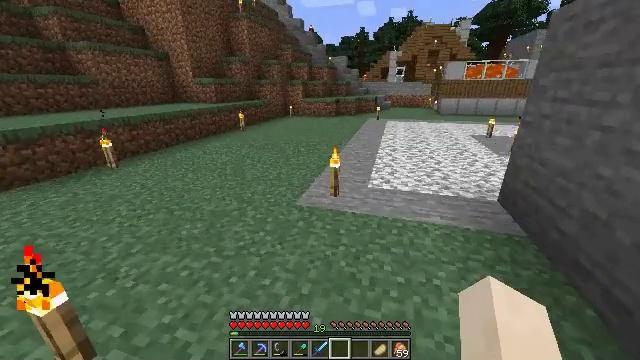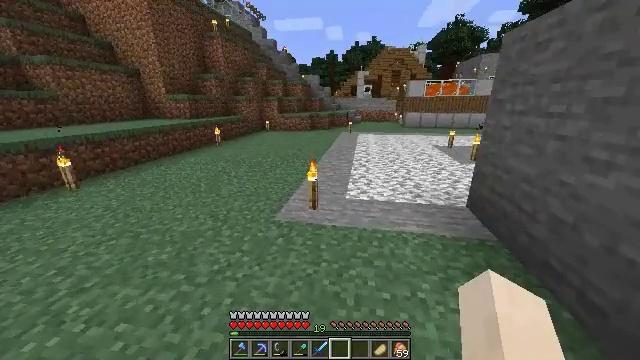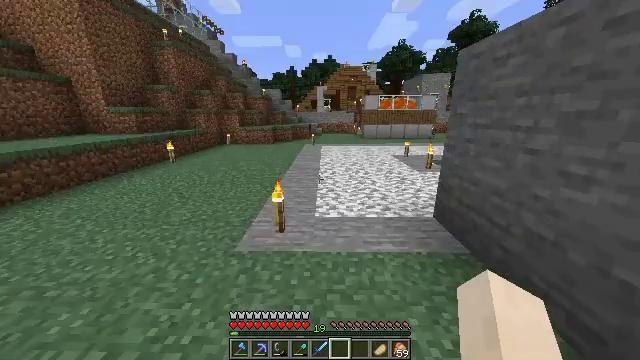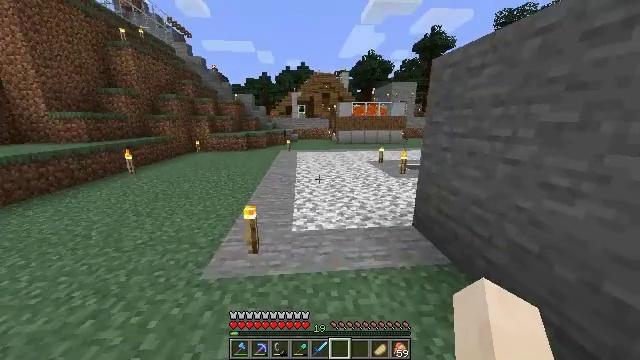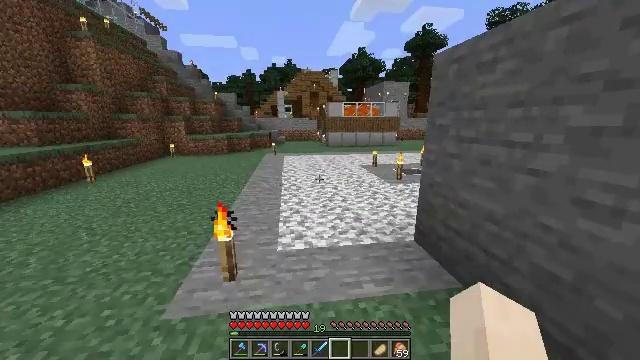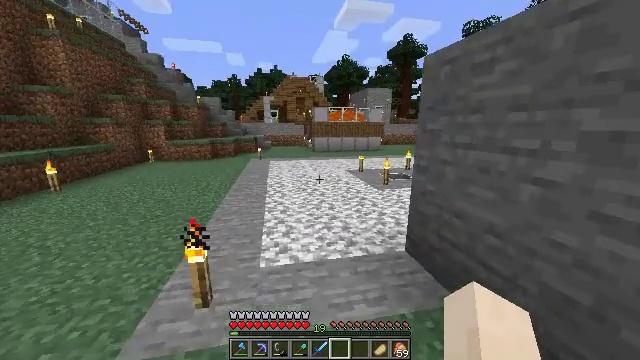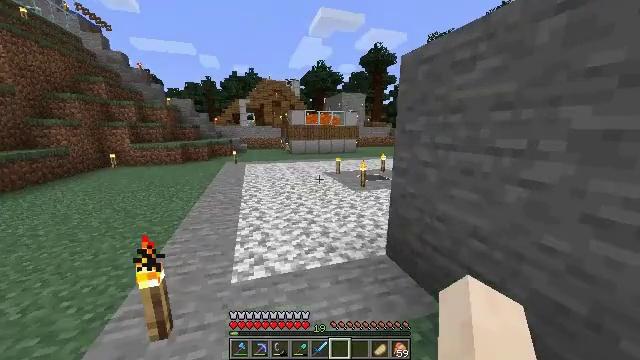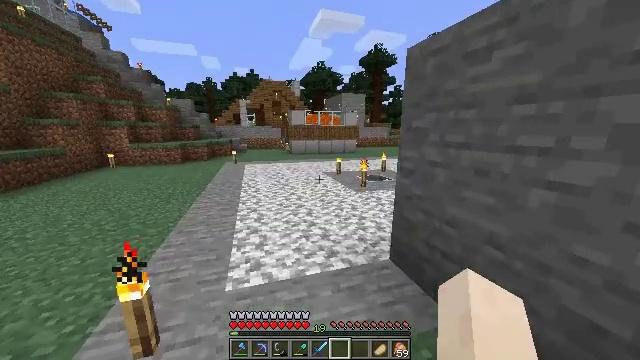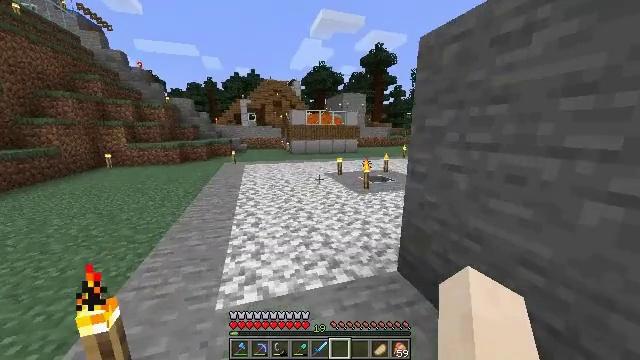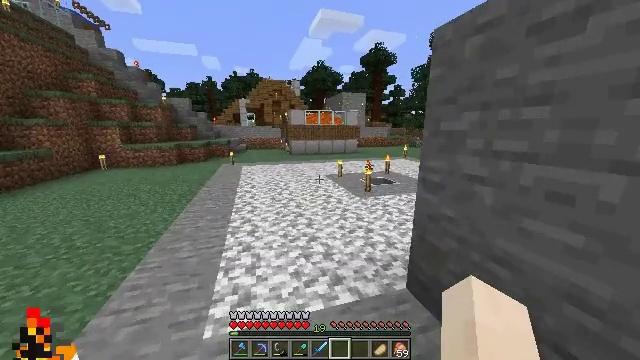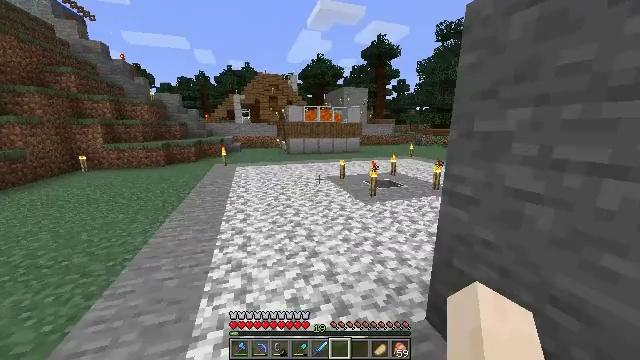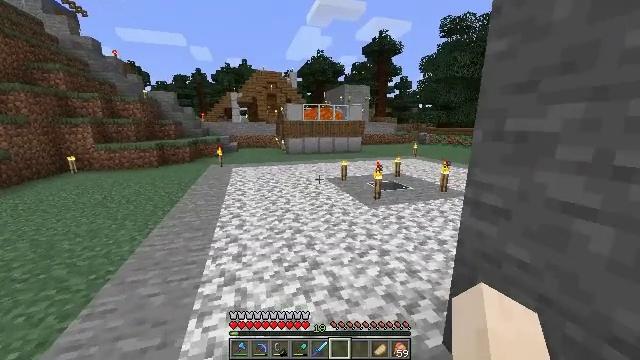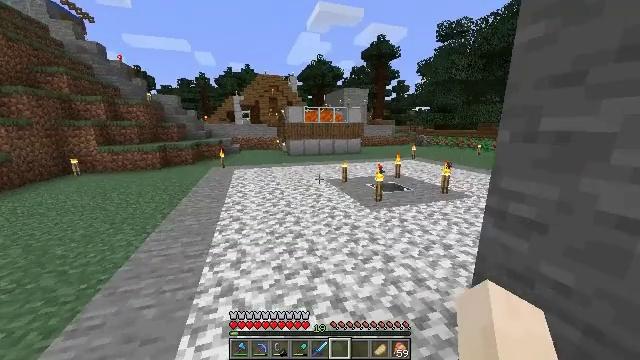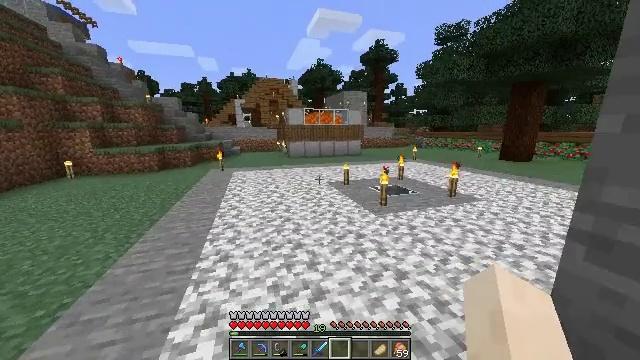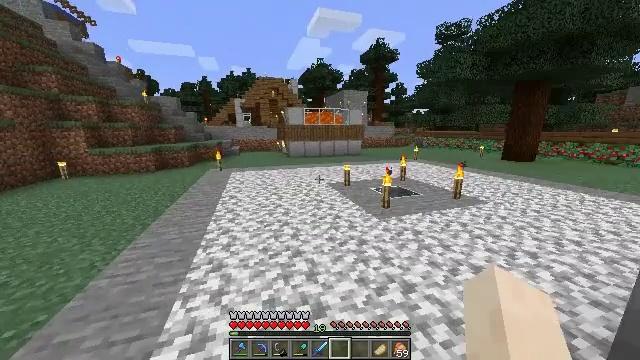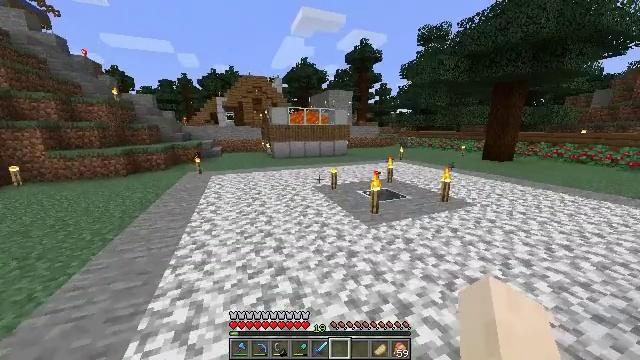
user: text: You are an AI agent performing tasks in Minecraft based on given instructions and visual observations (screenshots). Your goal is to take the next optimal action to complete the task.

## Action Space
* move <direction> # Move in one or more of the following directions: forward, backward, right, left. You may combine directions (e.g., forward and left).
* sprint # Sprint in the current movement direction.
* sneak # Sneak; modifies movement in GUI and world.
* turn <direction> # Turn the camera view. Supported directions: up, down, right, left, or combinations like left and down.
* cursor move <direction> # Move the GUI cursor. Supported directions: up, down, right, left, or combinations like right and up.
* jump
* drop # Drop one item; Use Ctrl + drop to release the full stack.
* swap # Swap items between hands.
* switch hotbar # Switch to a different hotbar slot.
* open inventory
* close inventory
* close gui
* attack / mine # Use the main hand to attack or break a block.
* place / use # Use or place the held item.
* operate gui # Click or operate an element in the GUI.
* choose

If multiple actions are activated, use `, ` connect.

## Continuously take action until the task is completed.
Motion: motion action
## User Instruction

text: Craft a smooth stone slab.
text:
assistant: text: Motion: move forward, sprint, turn right and up
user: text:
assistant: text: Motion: move forward, sprint, turn right and up
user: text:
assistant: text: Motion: move forward, sprint, turn right and up
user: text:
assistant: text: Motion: move forward, turn right and up
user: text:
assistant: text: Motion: move forward, turn right
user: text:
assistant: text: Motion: move forward, turn right
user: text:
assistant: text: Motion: move forward
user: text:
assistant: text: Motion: move forward
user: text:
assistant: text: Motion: move forward
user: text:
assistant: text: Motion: move forward
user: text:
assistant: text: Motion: move forward
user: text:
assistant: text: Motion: move forward
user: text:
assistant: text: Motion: move forward
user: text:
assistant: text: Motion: move forward
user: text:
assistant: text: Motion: move forward, turn right
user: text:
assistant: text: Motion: move forward, sprint, turn right
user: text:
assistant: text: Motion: move forward, sprint, turn right
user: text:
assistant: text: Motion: move forward, sprint, turn right
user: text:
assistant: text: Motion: move forward, sprint, turn right
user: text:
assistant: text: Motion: move forward, turn right
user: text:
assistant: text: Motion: move forward, turn right and down
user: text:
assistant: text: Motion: move forward, turn right
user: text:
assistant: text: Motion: move forward
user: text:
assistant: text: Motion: move forward, turn right
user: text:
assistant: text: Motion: move forward, turn right
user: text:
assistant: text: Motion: move forward and move left, turn right and down
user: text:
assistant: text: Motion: move forward and move left, turn right and down
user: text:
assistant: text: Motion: move forward and move left, turn right
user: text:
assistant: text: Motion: move forward and move left, turn right and down
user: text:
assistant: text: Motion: move forward and move left, turn right